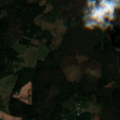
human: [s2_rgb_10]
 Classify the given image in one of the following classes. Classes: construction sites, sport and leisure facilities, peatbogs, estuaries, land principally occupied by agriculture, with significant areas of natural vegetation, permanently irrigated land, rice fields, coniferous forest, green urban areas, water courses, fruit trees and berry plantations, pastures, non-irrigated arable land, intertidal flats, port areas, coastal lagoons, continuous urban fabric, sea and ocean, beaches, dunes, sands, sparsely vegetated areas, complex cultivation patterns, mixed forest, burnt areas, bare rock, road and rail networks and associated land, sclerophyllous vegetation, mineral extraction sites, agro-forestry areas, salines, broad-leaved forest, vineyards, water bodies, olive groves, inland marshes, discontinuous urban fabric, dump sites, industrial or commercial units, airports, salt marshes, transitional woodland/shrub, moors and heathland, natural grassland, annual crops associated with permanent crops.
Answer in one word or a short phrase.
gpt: land principally occupied by agriculture, with significant areas of natural vegetation, coniferous forest, mixed forest